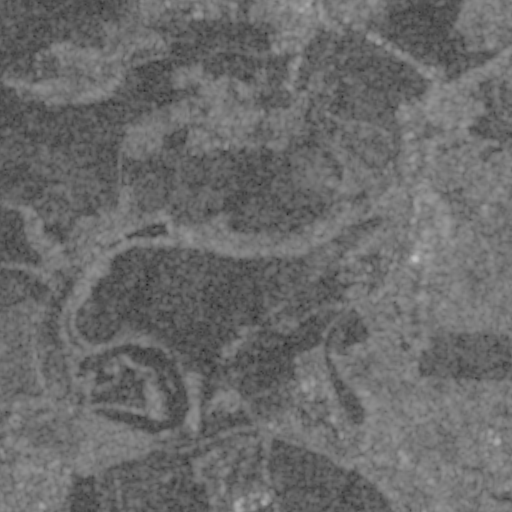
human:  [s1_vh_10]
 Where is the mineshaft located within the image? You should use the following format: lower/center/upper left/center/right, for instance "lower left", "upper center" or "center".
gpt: The mineshaft is located in the upper center of the image.
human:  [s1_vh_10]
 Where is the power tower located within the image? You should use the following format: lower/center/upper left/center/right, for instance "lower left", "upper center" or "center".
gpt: The power tower is located in the upper right of the image.
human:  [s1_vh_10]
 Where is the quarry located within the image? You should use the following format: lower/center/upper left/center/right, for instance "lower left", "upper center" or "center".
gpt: The quarry is located in the upper right of the image.
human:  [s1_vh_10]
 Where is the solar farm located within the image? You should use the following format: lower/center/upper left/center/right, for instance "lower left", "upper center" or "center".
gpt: The solar farm is located in the lower center of the image.
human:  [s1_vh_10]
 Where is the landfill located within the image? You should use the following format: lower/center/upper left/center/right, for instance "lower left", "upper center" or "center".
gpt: There is no landfill in the image.

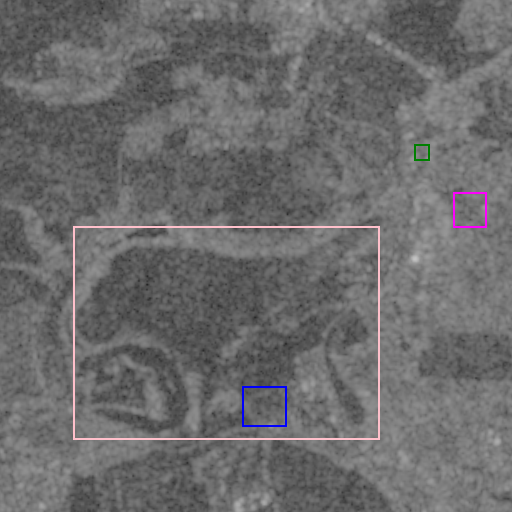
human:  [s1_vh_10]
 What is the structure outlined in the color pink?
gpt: The structure outlined in pink is a crop field.
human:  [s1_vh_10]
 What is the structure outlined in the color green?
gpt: The structure outlined in green is a park.
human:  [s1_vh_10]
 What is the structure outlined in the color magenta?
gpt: The structure outlined in magenta is a quarry.
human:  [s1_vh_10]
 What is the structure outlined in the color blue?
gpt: The structure outlined in blue is a solar farm.
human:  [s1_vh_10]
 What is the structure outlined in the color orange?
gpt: There is no orange outline.